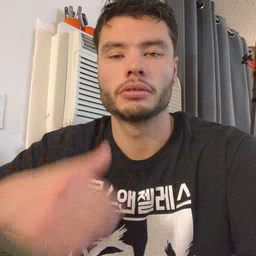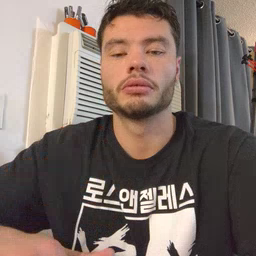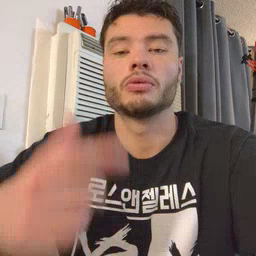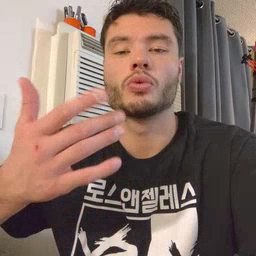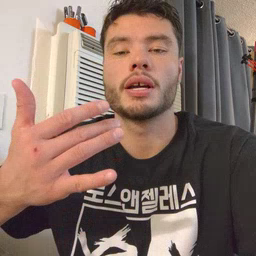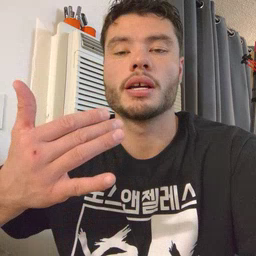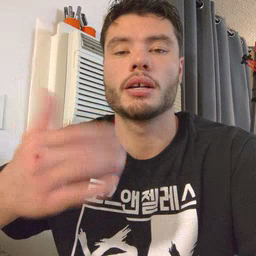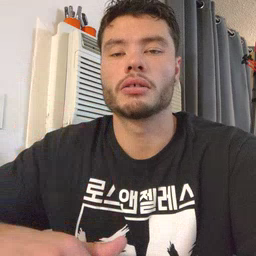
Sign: wait